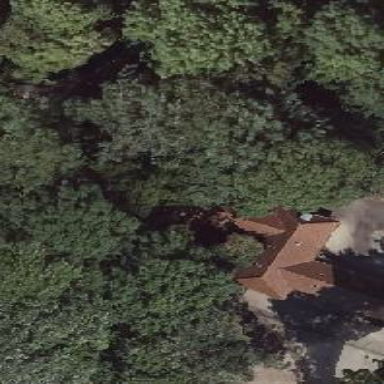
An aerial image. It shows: Shed.